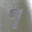
Label: 7